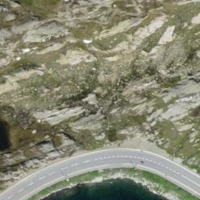
EUNIS habitat code: 31
Species observed at this site:
Aphidecta obliterata
Pyrrhocorax graculus